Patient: sex M, age 68
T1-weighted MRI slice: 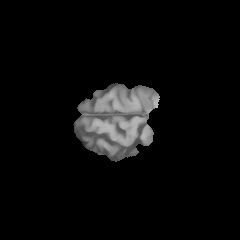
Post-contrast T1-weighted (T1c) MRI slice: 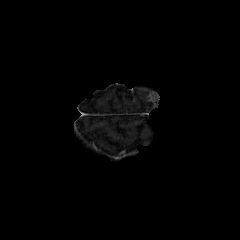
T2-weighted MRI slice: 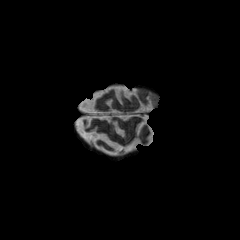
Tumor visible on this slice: yes
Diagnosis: Glioblastoma, IDH-wildtype
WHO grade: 4